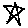
Label: star